Field crop: maize
Growth stage: 2
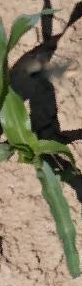
Species: maize